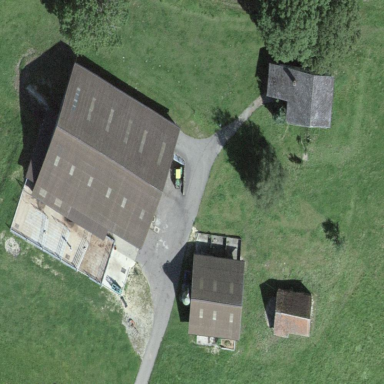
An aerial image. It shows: Farmyard area.